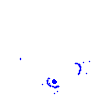
Particle: pion